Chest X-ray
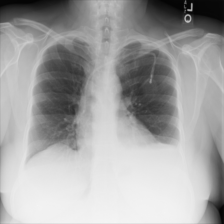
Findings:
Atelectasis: positive
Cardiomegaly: negative
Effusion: negative
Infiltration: negative
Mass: negative
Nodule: negative
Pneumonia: negative
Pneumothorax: negative
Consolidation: negative
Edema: negative
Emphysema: negative
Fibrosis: negative
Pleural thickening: negative
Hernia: negative